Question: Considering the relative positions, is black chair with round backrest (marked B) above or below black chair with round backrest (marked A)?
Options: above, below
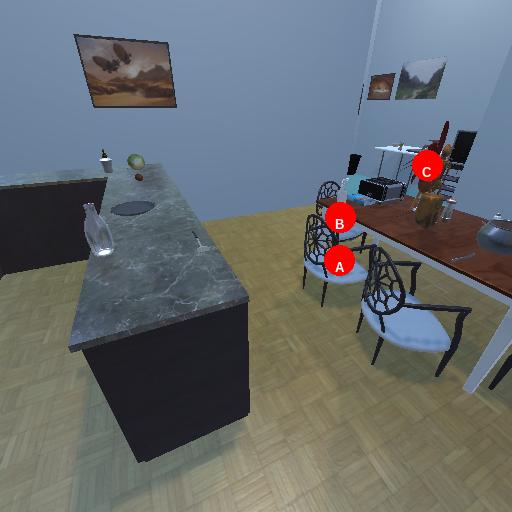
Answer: above